Question: ## 1. Briefly
I don't find, how I can get output in new view, not in Sublime Text console.
---
## 2. Expected behavior
For example, I have countdown timer:
'''
import time
seconds = 10
while seconds >= 0:
time.sleep(1)
if seconds == 5:
print("5 seconds")
elif seconds == 0:
print("Time over!")
time.sleep(5)
else:
print(seconds)
seconds -= 1
'''
( for Mac) - 'SublimeREPL: Python RUN current file' - I get expected behavior:

---
## 3. Actual behavior
Same countdown timer in Sublime Text plugin:
'''
import time
import sublime_plugin
seconds = 10
class LovernaStandardCommand(sublime_plugin.TextCommand):
def run(self, edit):
current_id = self.view.id()
if current_id:
global seconds
while seconds >= 0:
time.sleep(1)
if seconds == 5:
print("5 seconds")
elif seconds == 0:
print("Time over!")
time.sleep(5)
else:
print(seconds)
seconds -= 1
'''
I run command 'loverna_standard' - I see output in Sublime Text console, not in new view.
---
## 4. Not helped
1. Python write() method works with files, not with unsaved buffers.
2. I find in Sublime Text 3 API documentation, how I can open new view -- sublime.active_window().new_file() -- but I don't find, how I can print text in this view.
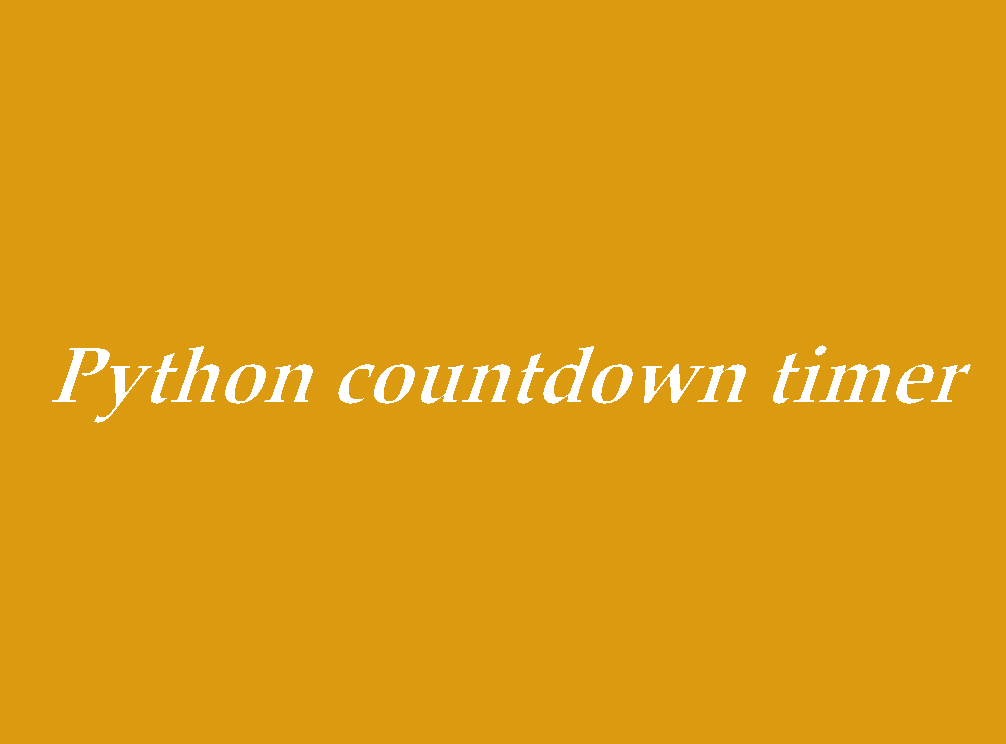
Answer: You can append text to a Sublime Text view by using the 'append' command.
For example, if you want the view to automatically scroll to the bottom when new text is added:
'''
view.run_command('append', { 'characters': str(seconds) + '
', 'scroll_to_end': True })
'''
However, it is best to set up a callback every second than to sleep, otherwise ST will be unresponsive while the command is running.
'''
import sublime
import sublime_plugin
class LovernaStandardCommand(sublime_plugin.TextCommand):
def run(self, edit, seconds=10):
self.print_seconds(sublime.active_window().new_file(), seconds)
def print_seconds(self, view, seconds):
text = ''
if seconds > 0:
text = str(seconds)
if seconds == 5:
text += ' seconds'
sublime.set_timeout_async(lambda: self.print_seconds(view, seconds - 1), 1000)
else:
text = 'Time over!'
view.run_command('append', { 'characters': text + '
', 'scroll_to_end': True })
'''